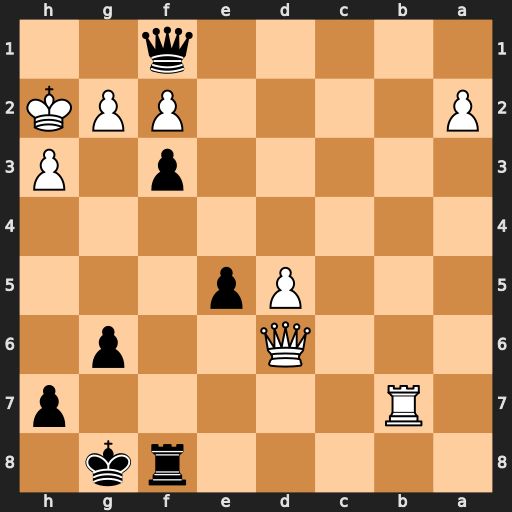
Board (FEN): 5rk1/1R5p/3Q2p1/3Pp3/8/5p1P/P4PPK/5q2
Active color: b
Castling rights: -
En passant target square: -
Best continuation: Qxg2#